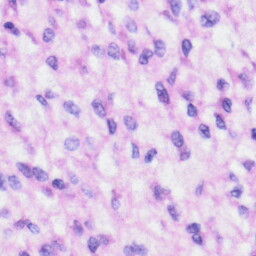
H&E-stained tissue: Liver